Field crop: maize
Growth stage: 2
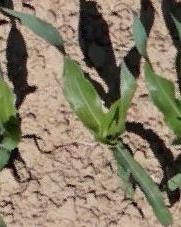
Species: maize